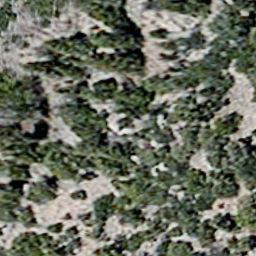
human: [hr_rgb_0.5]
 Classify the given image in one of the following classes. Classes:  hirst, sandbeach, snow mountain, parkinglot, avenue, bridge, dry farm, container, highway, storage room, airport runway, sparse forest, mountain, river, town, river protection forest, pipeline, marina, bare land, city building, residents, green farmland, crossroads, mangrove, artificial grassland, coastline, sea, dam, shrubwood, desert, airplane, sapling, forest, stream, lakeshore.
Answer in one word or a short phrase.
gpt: sparse forest